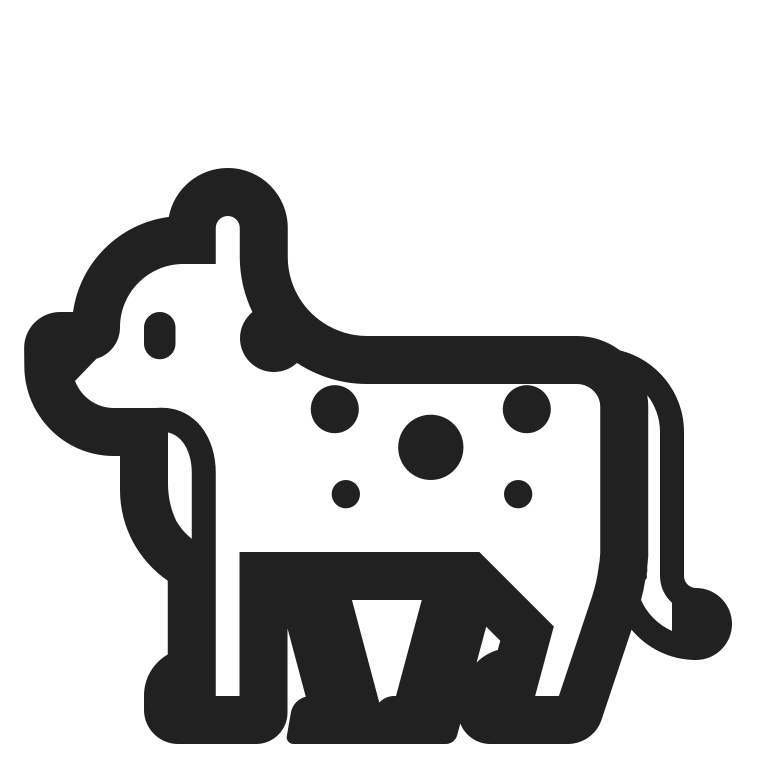
leopard high contrast